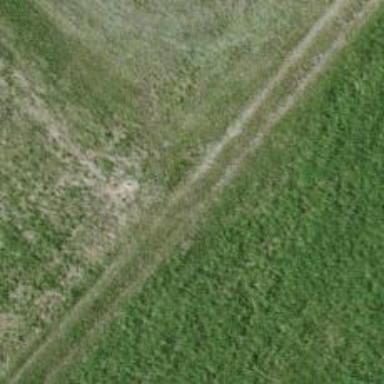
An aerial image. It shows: Track with grade 5 tracktype.